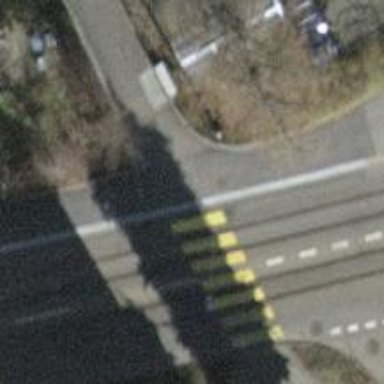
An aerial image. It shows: Railway crossing.